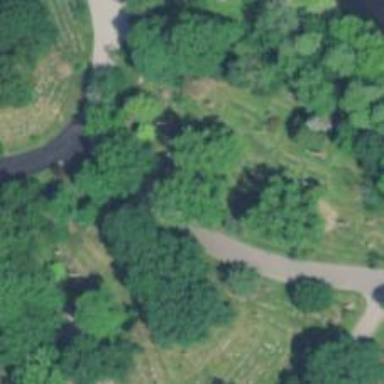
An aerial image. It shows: Memorial site with historic significance.